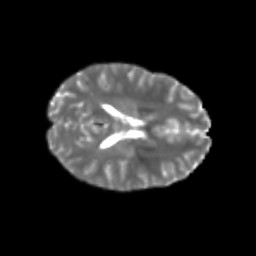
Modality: T2w
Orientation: axial
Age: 22
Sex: female
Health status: healthy
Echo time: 0.074 s